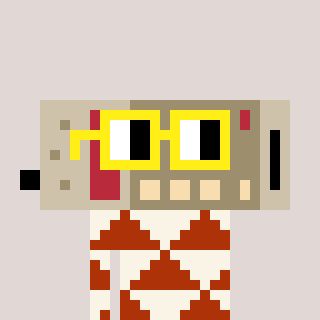
a pixel art character with square yellow glasses, a cordless phone-shaped head and a hotbrown-colored body on a warm background